Field crop: maize
Growth stage: 2
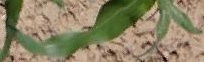
Species: maize